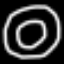
Label: donut